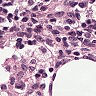
Metastatic tissue present: no